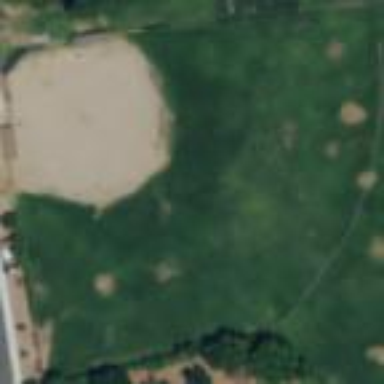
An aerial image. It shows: Baseball pitch for leisure land.